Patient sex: F
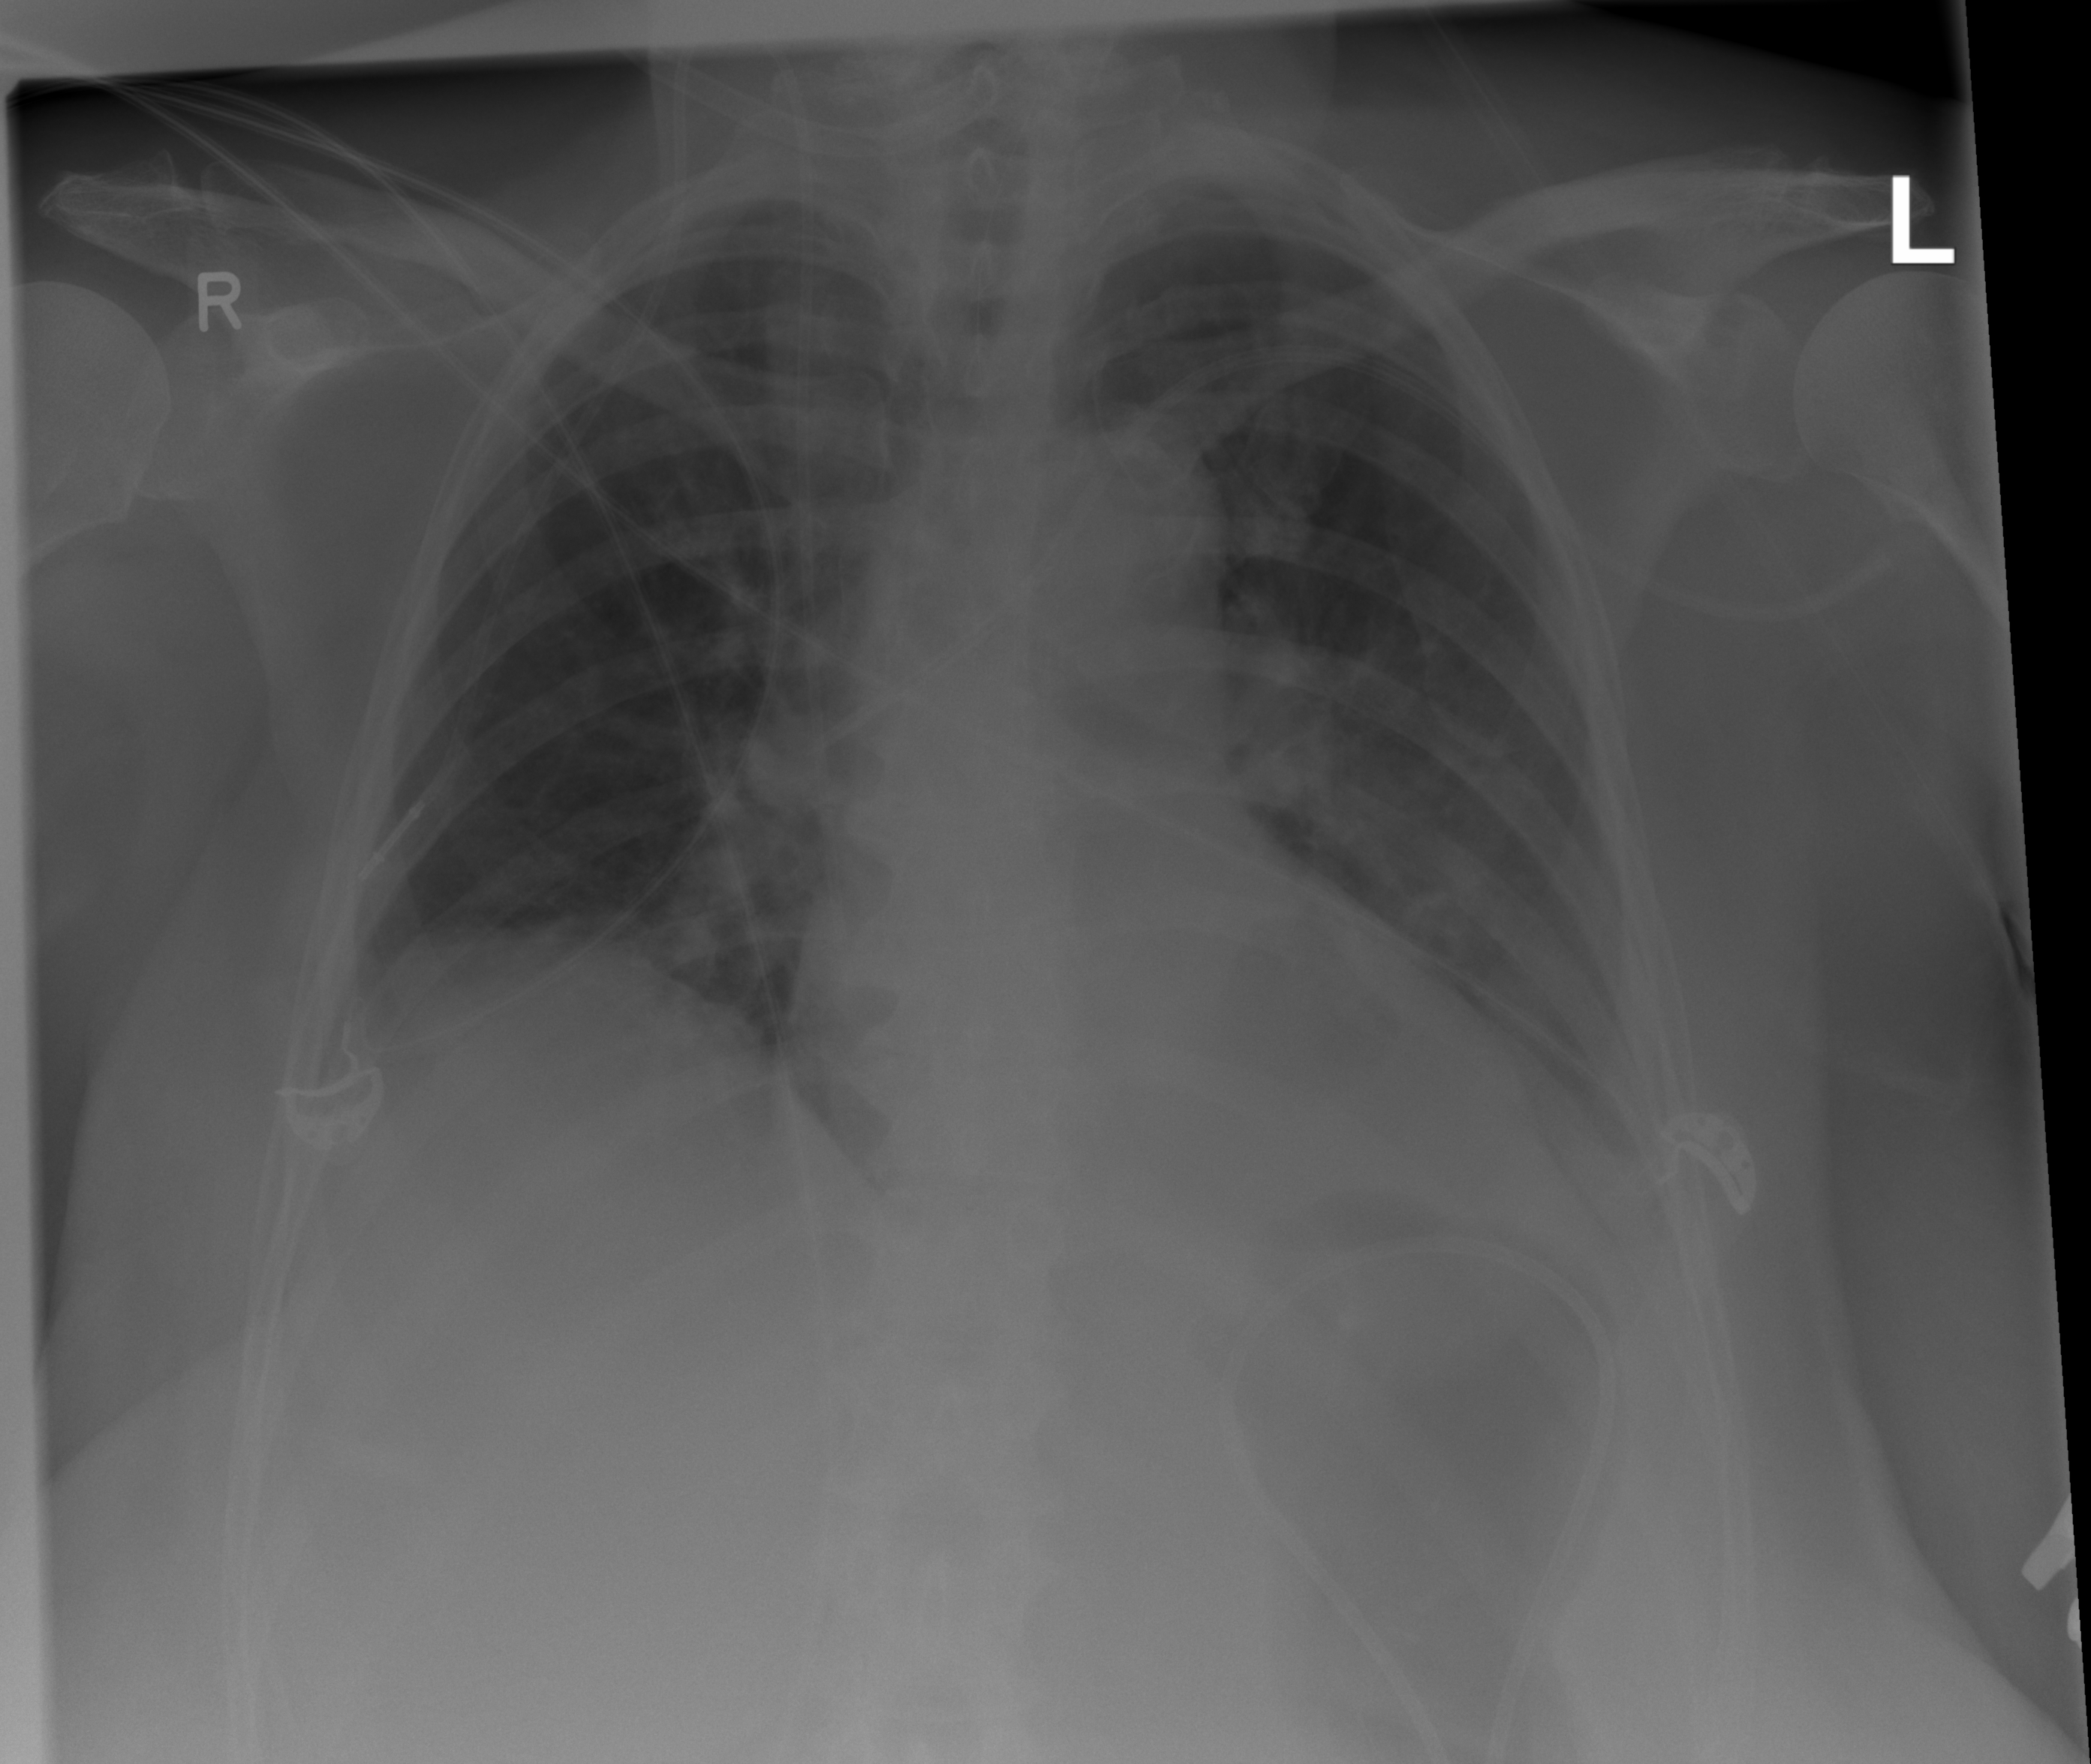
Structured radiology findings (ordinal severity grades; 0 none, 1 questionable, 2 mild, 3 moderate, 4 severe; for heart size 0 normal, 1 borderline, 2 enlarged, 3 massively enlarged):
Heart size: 2
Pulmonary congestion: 0
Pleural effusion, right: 0
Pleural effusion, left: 2
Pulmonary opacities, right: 0
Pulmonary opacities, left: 0
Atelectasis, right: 0
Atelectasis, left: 2